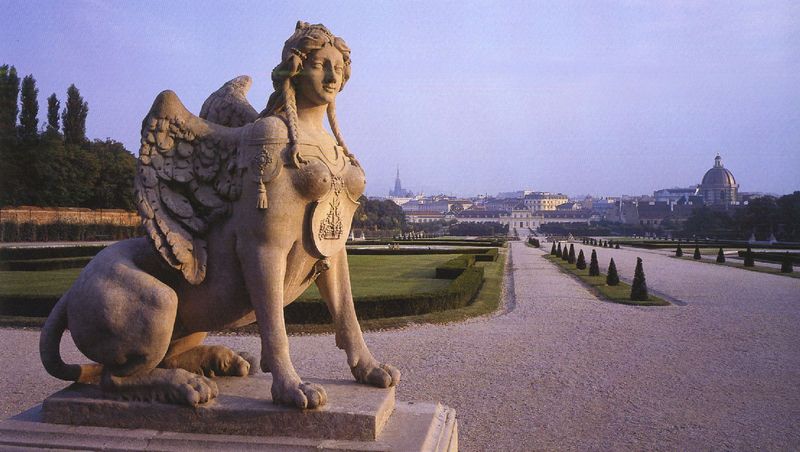
Titel: Sphinx und Parterre vor dem Oberen Belvedere; im Hintergrund: Unteres Belvedere und die Stadt Wien
Standort: Wien, Oberes Belvedere (EU - AUT)
Schlagwörter: blau, flügel, himmel, schatten, bäume, grün, stadt, brust, busen, frau, licht, nase, park, schloss, tier, weg, wiese, stein, steine, haare, skulptur, statue, brüste, zöpfe, kuppel, plastik, foto, wappen, löwe, wien, sphinx, klauen, barockgarten, belvedere, hippanthrop, mensch tier